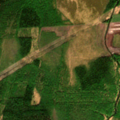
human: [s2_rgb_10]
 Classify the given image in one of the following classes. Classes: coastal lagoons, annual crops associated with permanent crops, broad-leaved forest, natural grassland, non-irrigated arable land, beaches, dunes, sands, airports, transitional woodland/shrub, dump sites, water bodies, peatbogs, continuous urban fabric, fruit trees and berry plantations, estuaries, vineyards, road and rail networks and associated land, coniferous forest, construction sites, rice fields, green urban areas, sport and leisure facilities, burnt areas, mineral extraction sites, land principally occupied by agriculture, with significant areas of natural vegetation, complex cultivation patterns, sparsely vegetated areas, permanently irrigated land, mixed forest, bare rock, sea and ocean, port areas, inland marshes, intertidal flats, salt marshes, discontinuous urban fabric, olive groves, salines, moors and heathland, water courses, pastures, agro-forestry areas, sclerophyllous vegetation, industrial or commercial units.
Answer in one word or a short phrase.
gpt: coniferous forest, mixed forest, transitional woodland/shrub, peatbogs